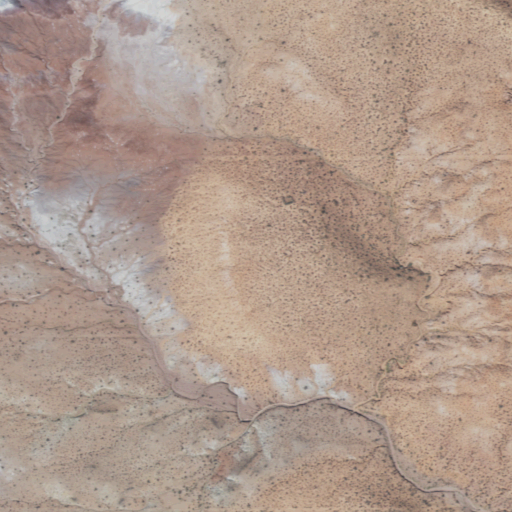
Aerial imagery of mountain in Arizona named Emmett Hill containing shrub and grassland